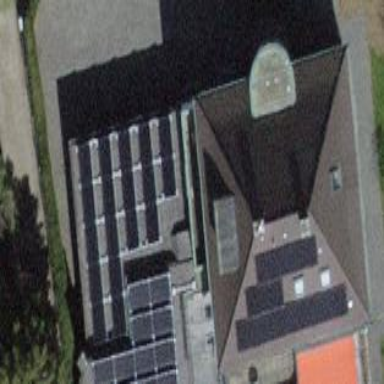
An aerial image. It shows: Building with tile roof.